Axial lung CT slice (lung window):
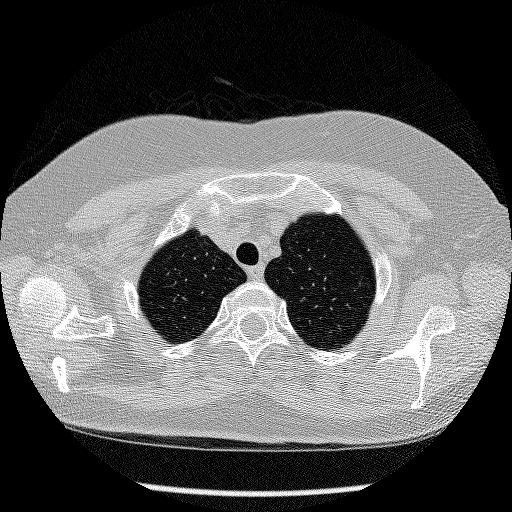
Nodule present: no